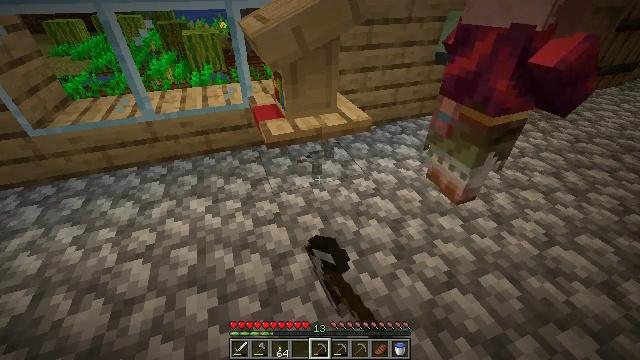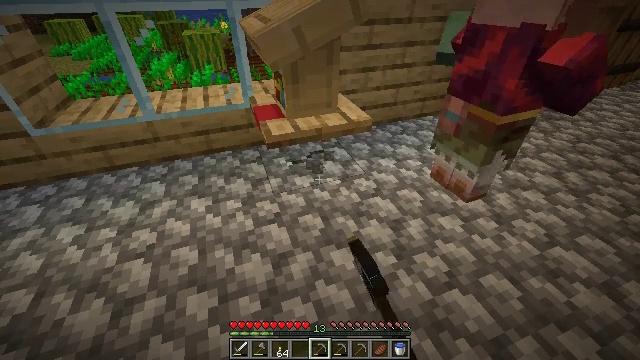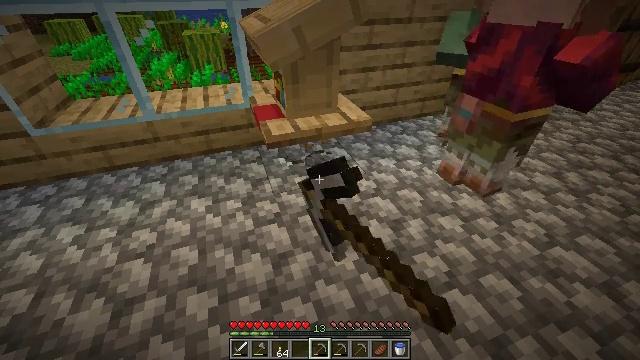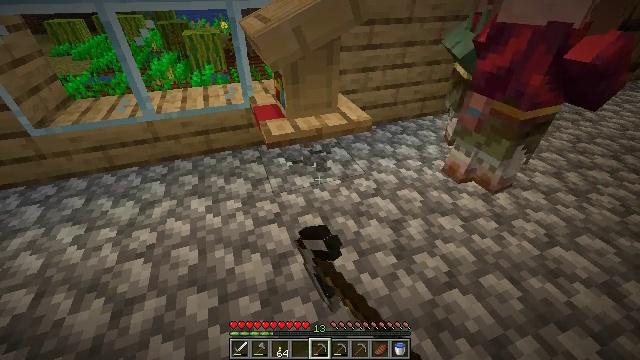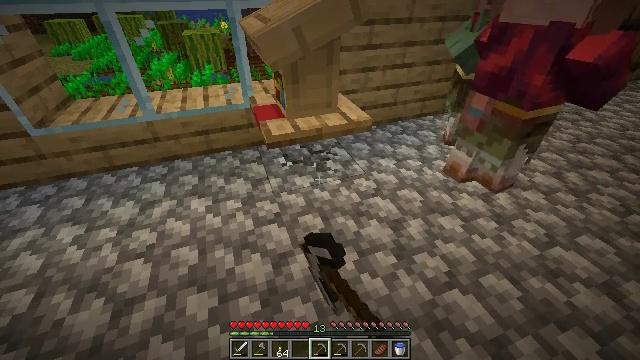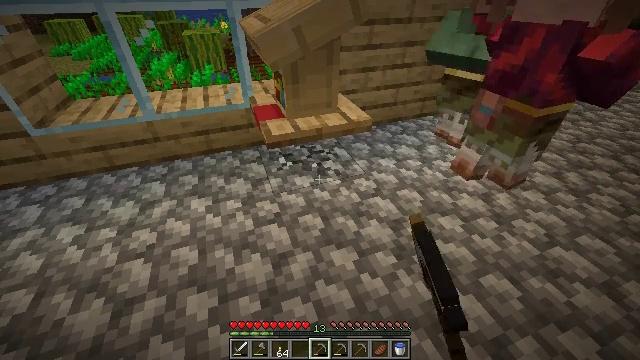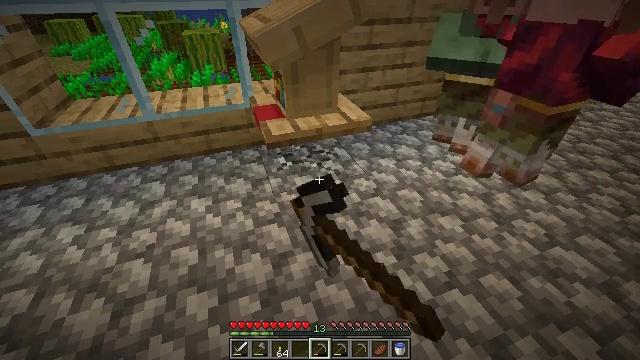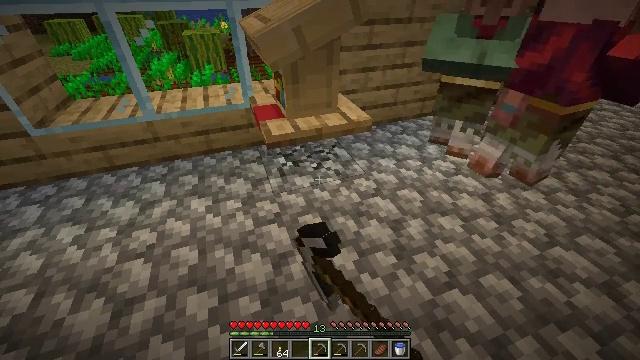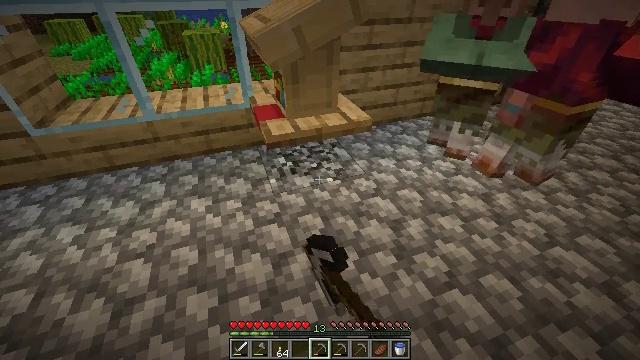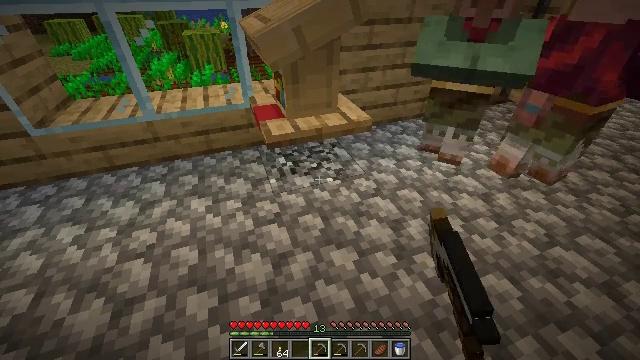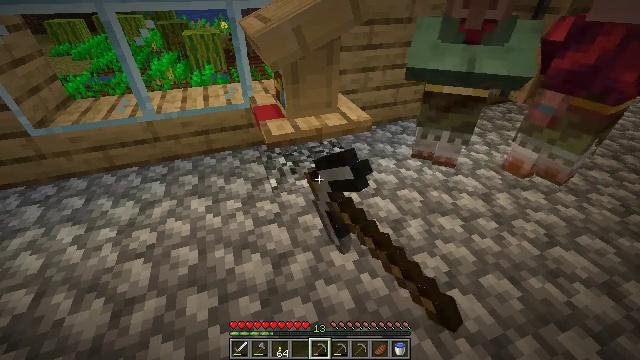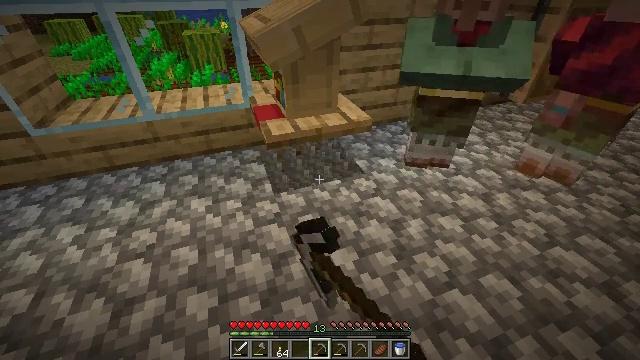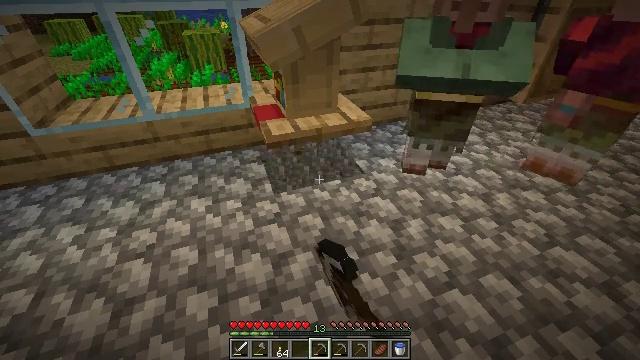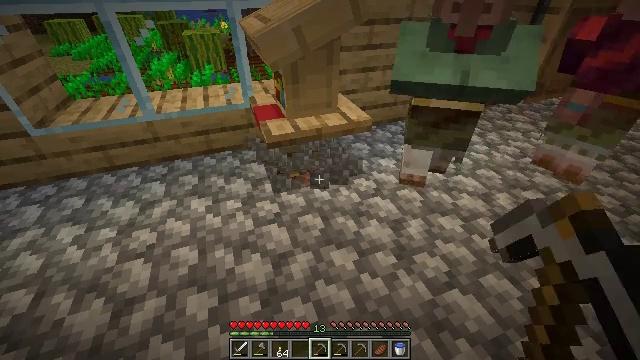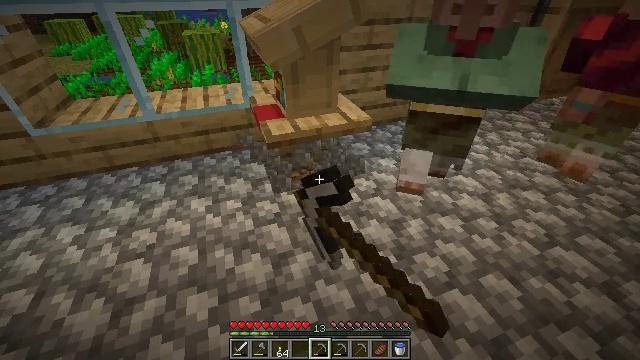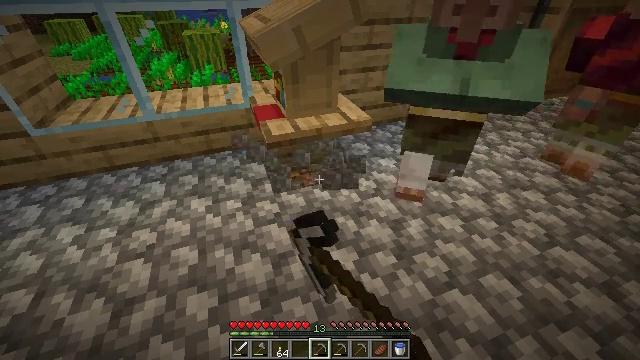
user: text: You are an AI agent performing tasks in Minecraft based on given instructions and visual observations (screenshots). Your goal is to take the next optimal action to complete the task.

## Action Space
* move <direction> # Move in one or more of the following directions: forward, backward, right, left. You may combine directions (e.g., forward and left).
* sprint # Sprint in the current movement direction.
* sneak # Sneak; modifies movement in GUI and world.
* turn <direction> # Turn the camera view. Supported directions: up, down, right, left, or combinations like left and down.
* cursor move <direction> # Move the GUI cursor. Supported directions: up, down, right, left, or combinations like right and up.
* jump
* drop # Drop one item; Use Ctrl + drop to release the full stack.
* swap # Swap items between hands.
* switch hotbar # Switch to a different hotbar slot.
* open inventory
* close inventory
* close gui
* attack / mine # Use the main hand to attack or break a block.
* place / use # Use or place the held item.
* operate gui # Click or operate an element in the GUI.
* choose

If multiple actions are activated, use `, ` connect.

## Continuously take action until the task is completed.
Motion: motion action
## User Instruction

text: Break the cobblestone slab to recycle it.
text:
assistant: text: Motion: attack / mine
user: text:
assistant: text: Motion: attack / mine
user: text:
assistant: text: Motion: attack / mine
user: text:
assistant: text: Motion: attack / mine
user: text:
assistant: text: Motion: attack / mine
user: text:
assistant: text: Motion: attack / mine
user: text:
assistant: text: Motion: attack / mine
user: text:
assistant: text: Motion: attack / mine
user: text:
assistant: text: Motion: attack / mine
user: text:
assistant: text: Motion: attack / mine
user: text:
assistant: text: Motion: attack / mine
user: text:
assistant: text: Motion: attack / mine
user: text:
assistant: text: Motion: attack / mine
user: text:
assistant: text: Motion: attack / mine
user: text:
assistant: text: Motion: attack / mine
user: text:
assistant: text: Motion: attack / mine